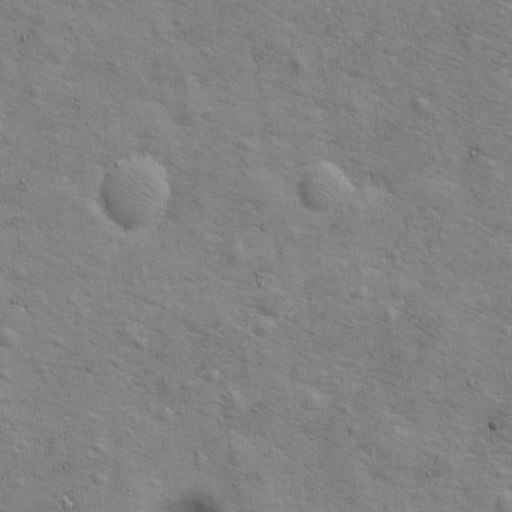
Objects detected: cone